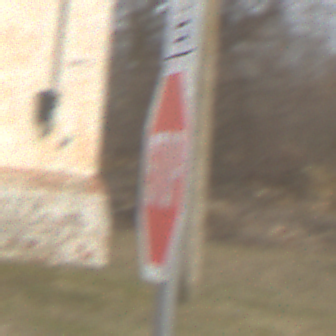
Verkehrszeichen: Stop
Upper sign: RichtungsangabeDurchPfeile9
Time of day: MorningAfternoon
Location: Outdoor (Nature)
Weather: PartlyCloudy
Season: Autumn
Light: Natural